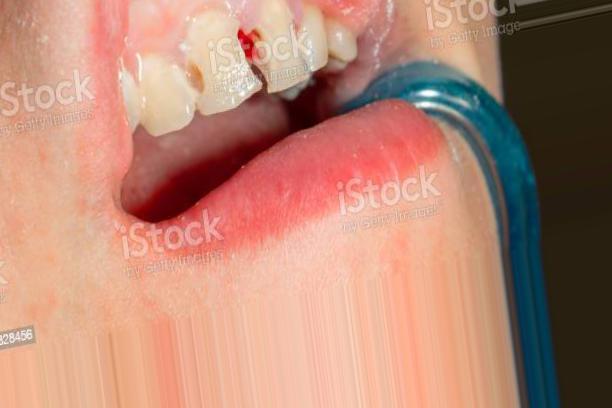
Condition: Caries